Question: What are the fonts and margins for PivotTitle and PivotItemHeaders?
I expected them to be <URL>, but they are not there.

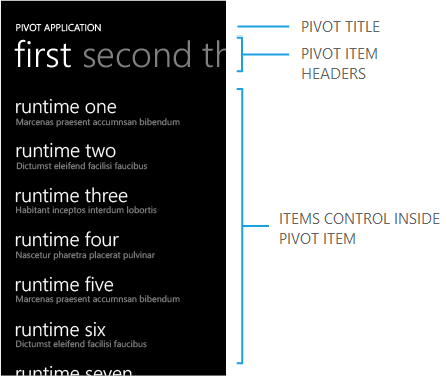
Answer: Thanks to malte for a hint. Figured out that pivot headers have no margins at all, everything is set by default. Though, PivotItems has margin "19,14.5,0,0". I'm a bit surprised, because i remember a hint from WP 7.5 that all margins should be even, and left one should be 24, i think. Though, neither 19, not 14.5 are even :)